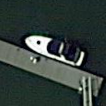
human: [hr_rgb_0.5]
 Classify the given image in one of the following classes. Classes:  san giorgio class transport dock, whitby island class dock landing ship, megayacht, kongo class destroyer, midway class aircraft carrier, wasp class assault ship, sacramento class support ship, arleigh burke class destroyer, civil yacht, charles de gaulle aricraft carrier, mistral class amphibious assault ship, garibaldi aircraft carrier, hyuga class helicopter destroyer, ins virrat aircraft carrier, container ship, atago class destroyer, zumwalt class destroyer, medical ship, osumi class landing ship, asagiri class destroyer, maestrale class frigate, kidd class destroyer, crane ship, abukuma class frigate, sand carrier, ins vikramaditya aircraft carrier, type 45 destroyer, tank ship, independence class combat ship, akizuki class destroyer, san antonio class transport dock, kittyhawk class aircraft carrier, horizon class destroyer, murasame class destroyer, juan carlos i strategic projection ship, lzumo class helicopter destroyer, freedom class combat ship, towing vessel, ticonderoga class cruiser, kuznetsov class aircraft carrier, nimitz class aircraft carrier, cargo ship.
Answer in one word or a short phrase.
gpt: Civil yacht